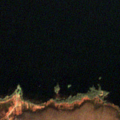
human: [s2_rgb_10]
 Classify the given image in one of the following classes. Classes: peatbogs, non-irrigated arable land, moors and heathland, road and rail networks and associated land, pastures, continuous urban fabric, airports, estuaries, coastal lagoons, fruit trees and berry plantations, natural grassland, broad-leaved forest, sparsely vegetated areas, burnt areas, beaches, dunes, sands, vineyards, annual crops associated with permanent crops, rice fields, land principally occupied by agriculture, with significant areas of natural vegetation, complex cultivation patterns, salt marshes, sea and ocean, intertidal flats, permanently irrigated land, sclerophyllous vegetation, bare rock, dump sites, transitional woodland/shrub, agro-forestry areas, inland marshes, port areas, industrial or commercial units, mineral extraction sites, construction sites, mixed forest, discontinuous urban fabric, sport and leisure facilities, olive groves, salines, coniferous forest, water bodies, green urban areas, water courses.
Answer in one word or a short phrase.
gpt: transitional woodland/shrub, peatbogs, water bodies